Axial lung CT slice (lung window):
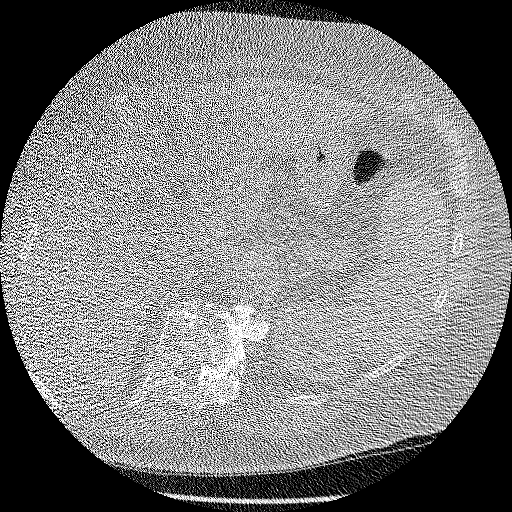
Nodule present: no